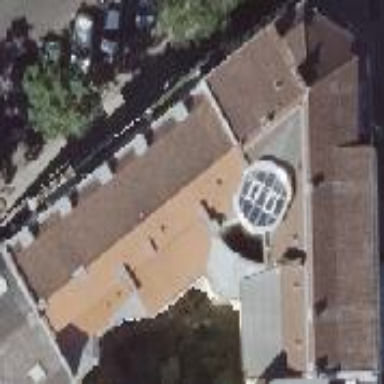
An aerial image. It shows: Residential building with double saltbox roof shape.